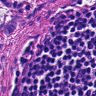
Metastatic tissue present: yes